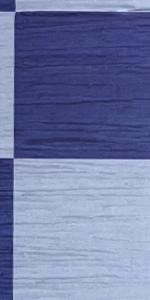
Label: Empty